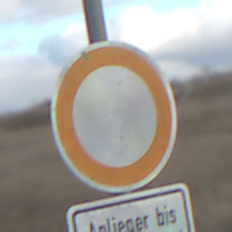
Verkehrszeichen: VerbotFahrzeugeAllerArt
Zusatzzeichen unten: SonstigeFahrzeugePersonengruppenFrei3
Umgebung: Outdoor, RoadRail
Tageszeit: SunriseSunset
Wetter: PartlyCloudy
Licht: Natural
Jahreszeit: NotSpecified
Kontrast: LowContrast